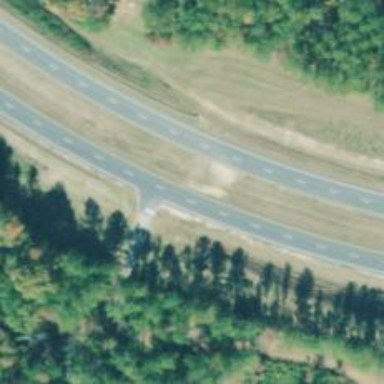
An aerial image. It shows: Asphalt road designated as trunk highway.